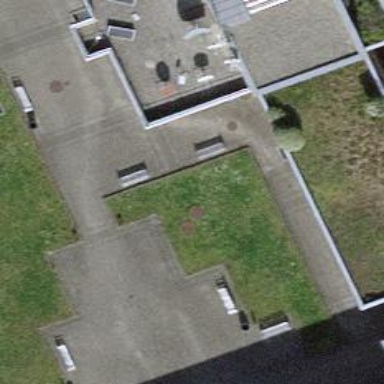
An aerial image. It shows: Bench for seating.